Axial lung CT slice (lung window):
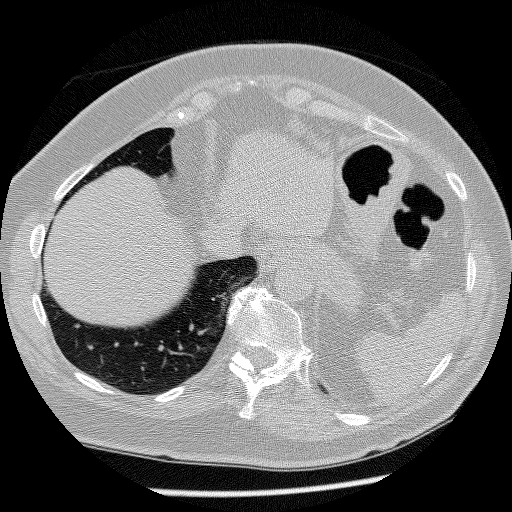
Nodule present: no